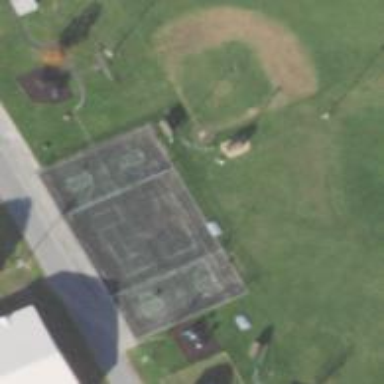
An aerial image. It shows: Tennis court in leisure pitch.